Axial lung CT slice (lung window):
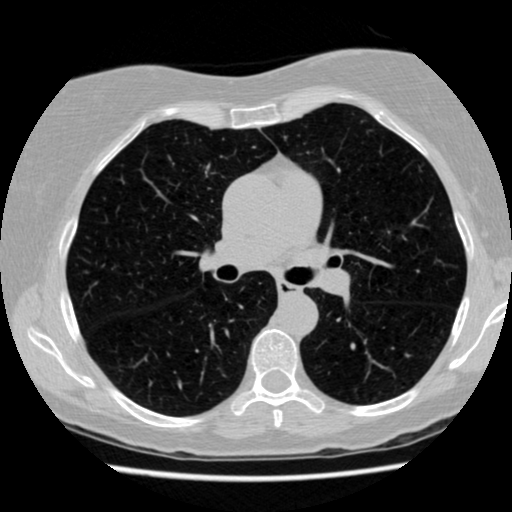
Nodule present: no